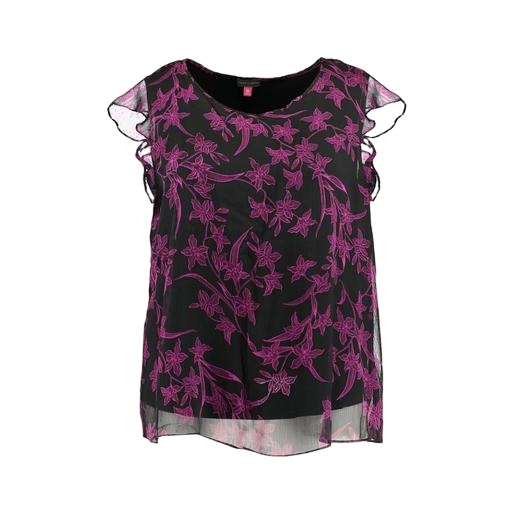
black plus size printed t-shirt only macy, purple floral-print sleeveless top, purple plus size georgette sleeveless blouse, white background